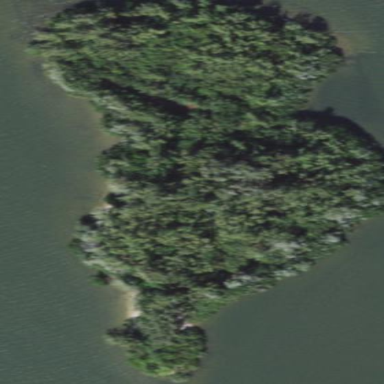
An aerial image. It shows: Islet.